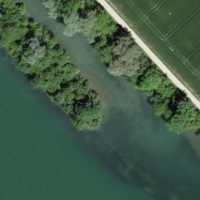
EUNIS habitat code: 15
Species observed at this site:
Corylus avellana